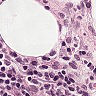
Metastatic tissue present: no